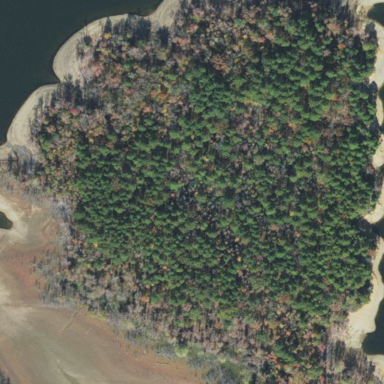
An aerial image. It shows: Islet covered with forest.